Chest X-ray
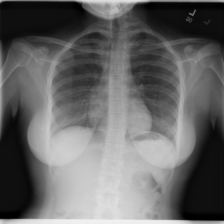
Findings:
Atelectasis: negative
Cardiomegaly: negative
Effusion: negative
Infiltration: negative
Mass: negative
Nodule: negative
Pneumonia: negative
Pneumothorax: negative
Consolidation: negative
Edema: negative
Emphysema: negative
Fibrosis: negative
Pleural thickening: negative
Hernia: negative